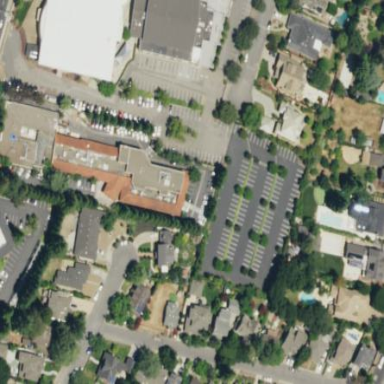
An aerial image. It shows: Residential building serving as nursing home.